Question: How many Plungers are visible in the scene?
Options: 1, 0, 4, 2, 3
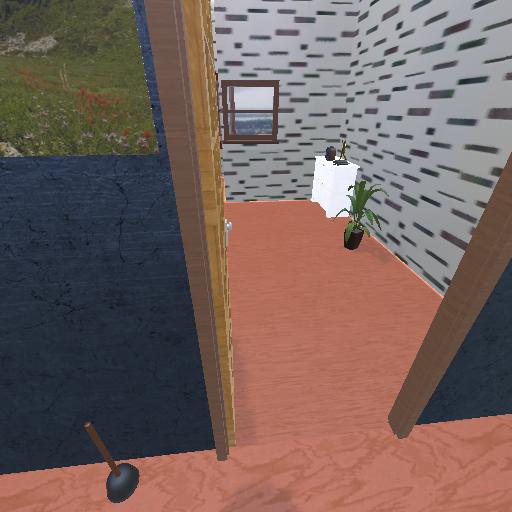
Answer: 1